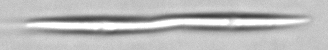
Label: Pseudo-nitzschia